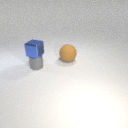
large brown rubber sphere behind small gray metal cylinder